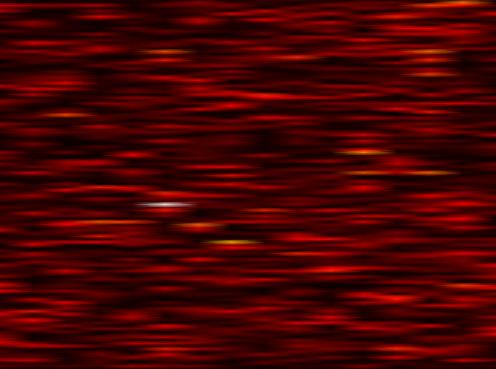
Label: UFMC